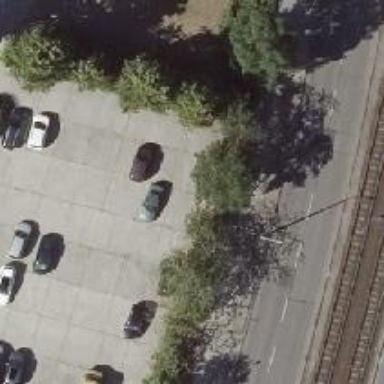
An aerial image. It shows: Concrete parking aisle as service road.